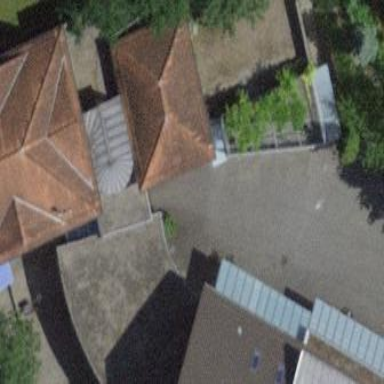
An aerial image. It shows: School building.